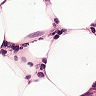
Metastatic tissue present: no